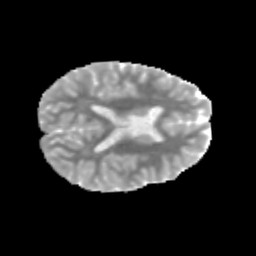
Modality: MD
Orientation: axial
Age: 11
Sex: female
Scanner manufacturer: siemens
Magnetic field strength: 3 T
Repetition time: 3.8 s
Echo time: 0.07 s